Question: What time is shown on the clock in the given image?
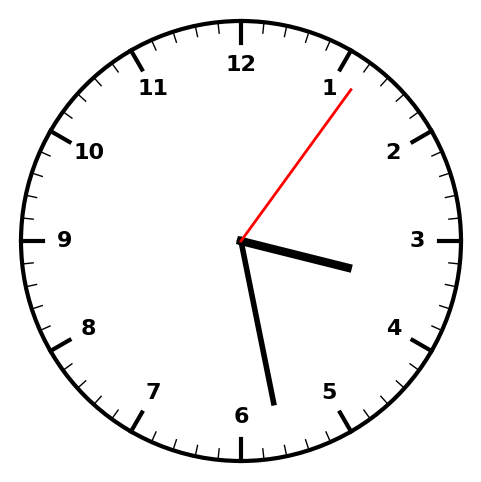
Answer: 03:28:06